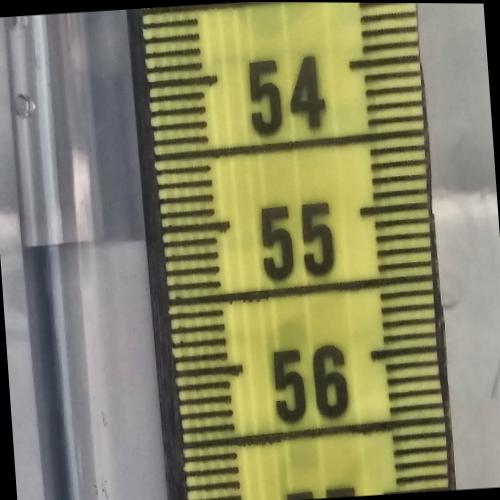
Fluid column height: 55.1 cm